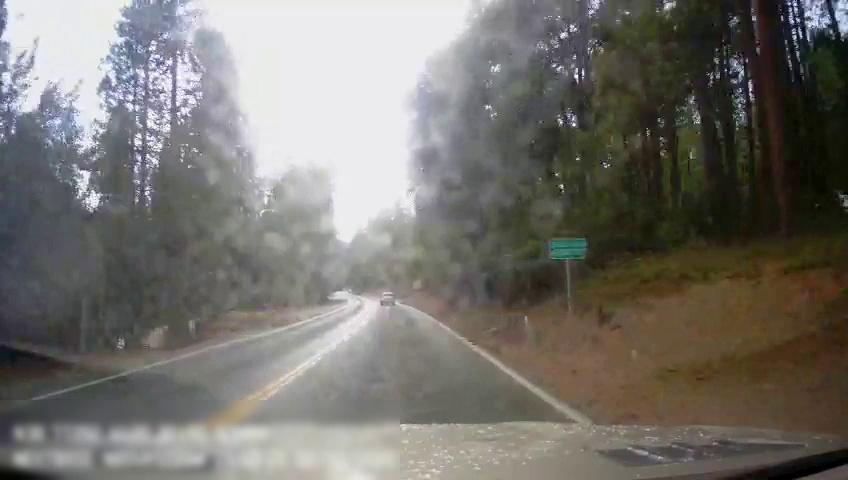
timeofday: Day
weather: Sunny
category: Drivable Space
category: Vehicles | SUV
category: Lanes | Current Lane
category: Lanes | Current Lane
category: Lanes | Opposite Lane
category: Lanes | Opposite Lane
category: Traffic | Signs
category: Traffic | Signs